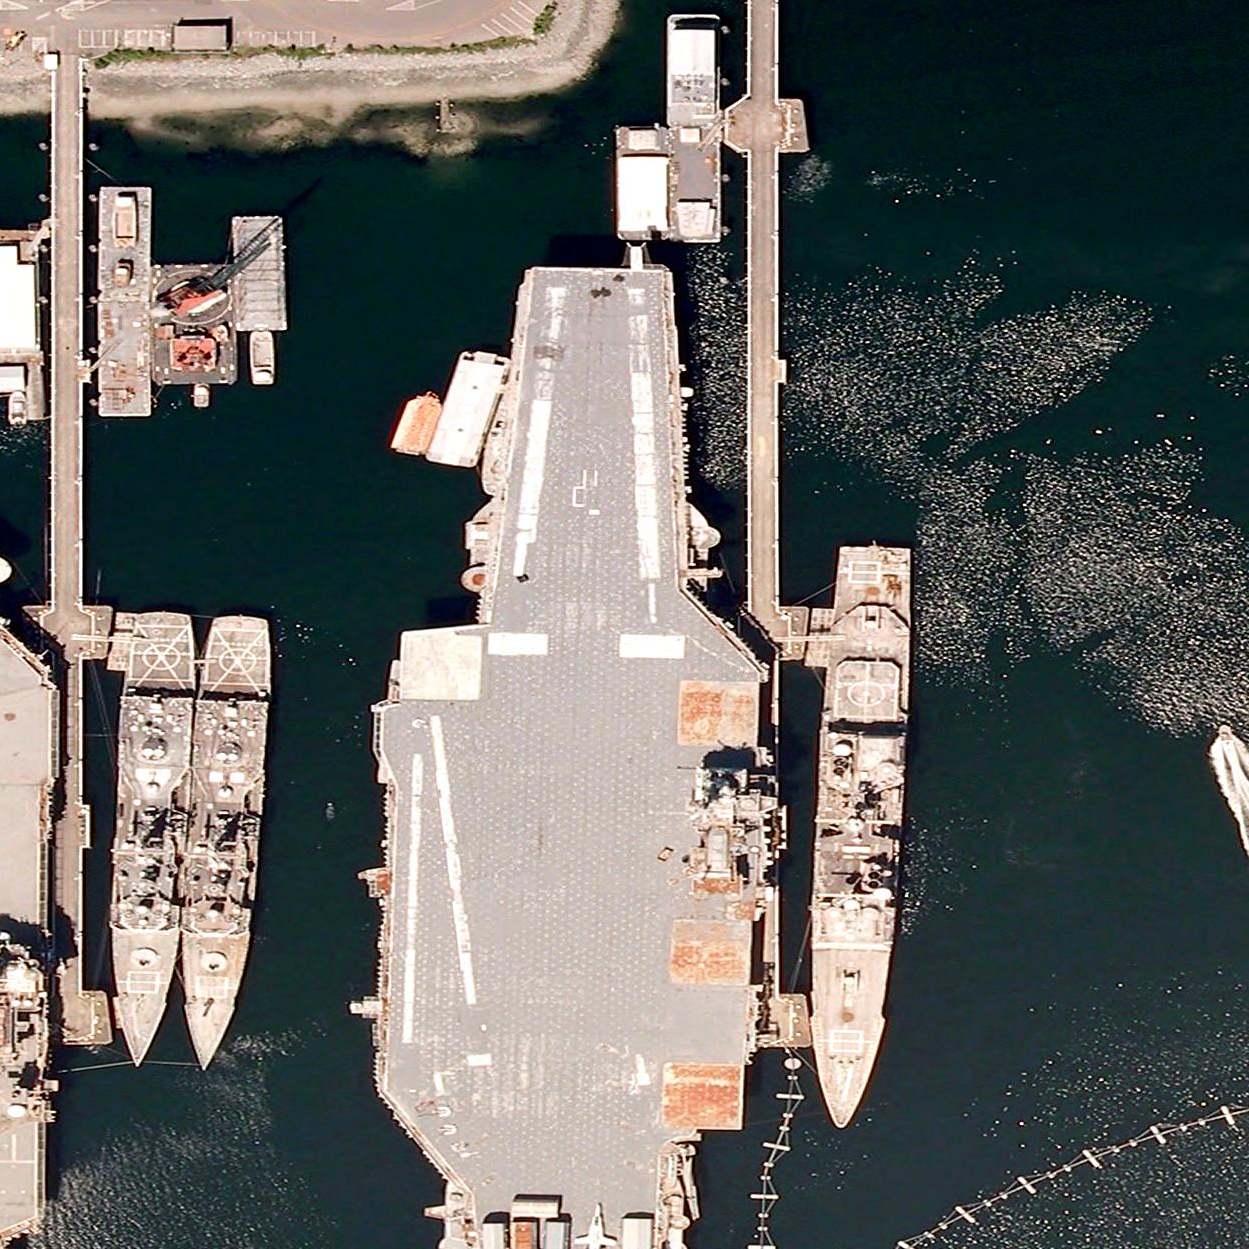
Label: aircraft_carrier